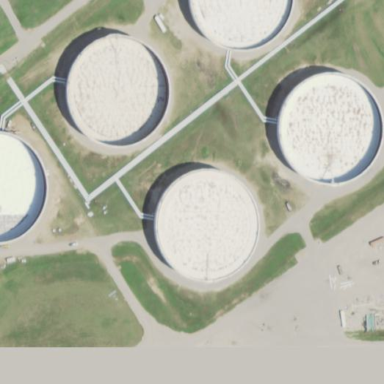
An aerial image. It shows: Storage tank which is man-made.